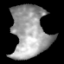
Tissue: lung
Cell type: Epithelial cells
Senescence score: 0.2344
Nuclear area (px): 1873
Mean DAPI intensity: 157.288